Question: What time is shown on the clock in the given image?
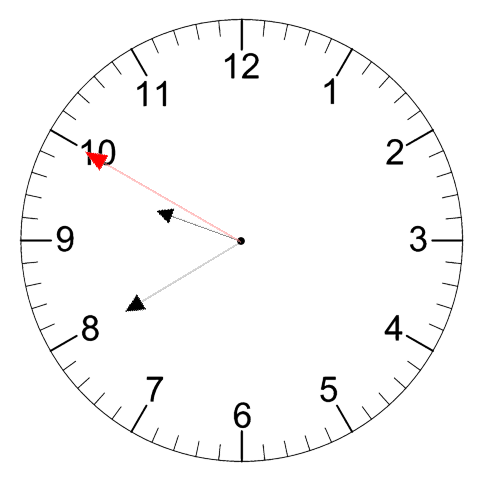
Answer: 09:39:50